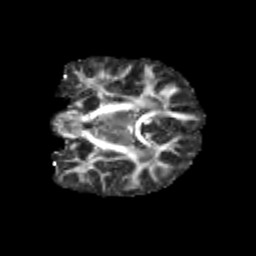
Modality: FA
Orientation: coronal
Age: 12
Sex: female
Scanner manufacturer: siemens
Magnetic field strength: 3 T
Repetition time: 3.8 s
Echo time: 0.07 s